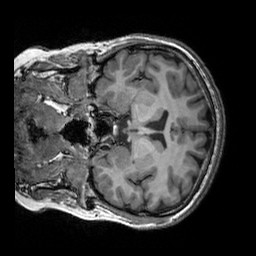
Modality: T1w
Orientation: coronal
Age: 23
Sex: female
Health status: healthy
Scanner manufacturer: siemens
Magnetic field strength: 3 T
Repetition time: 2.3 s
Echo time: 0.00303 s